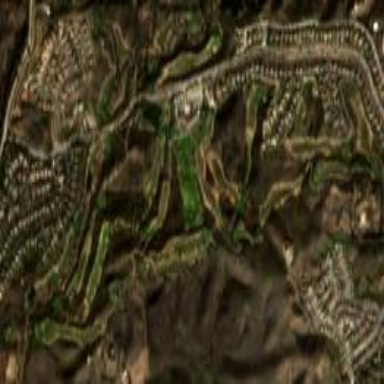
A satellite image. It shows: Golf course.